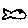
Label: fish